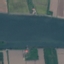
Land use / land cover: River